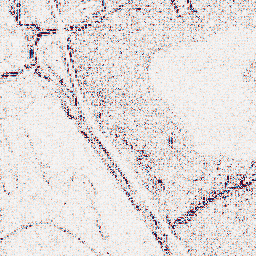
Category: wavelet
Decomposition family: wavelet_reverse_biorthogonal
Decomposition parameters: wavelet: rbio1.3
level: 1
Upsampling method: bspline
Upsampling parameters: scale: 4
Upsampling scale: 4